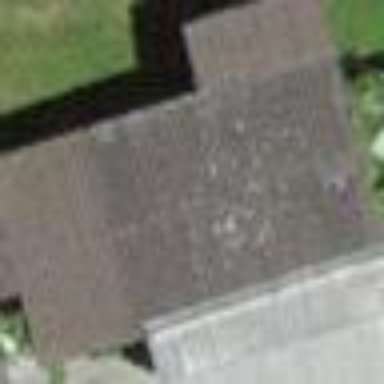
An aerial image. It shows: View of roof of building.